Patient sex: M
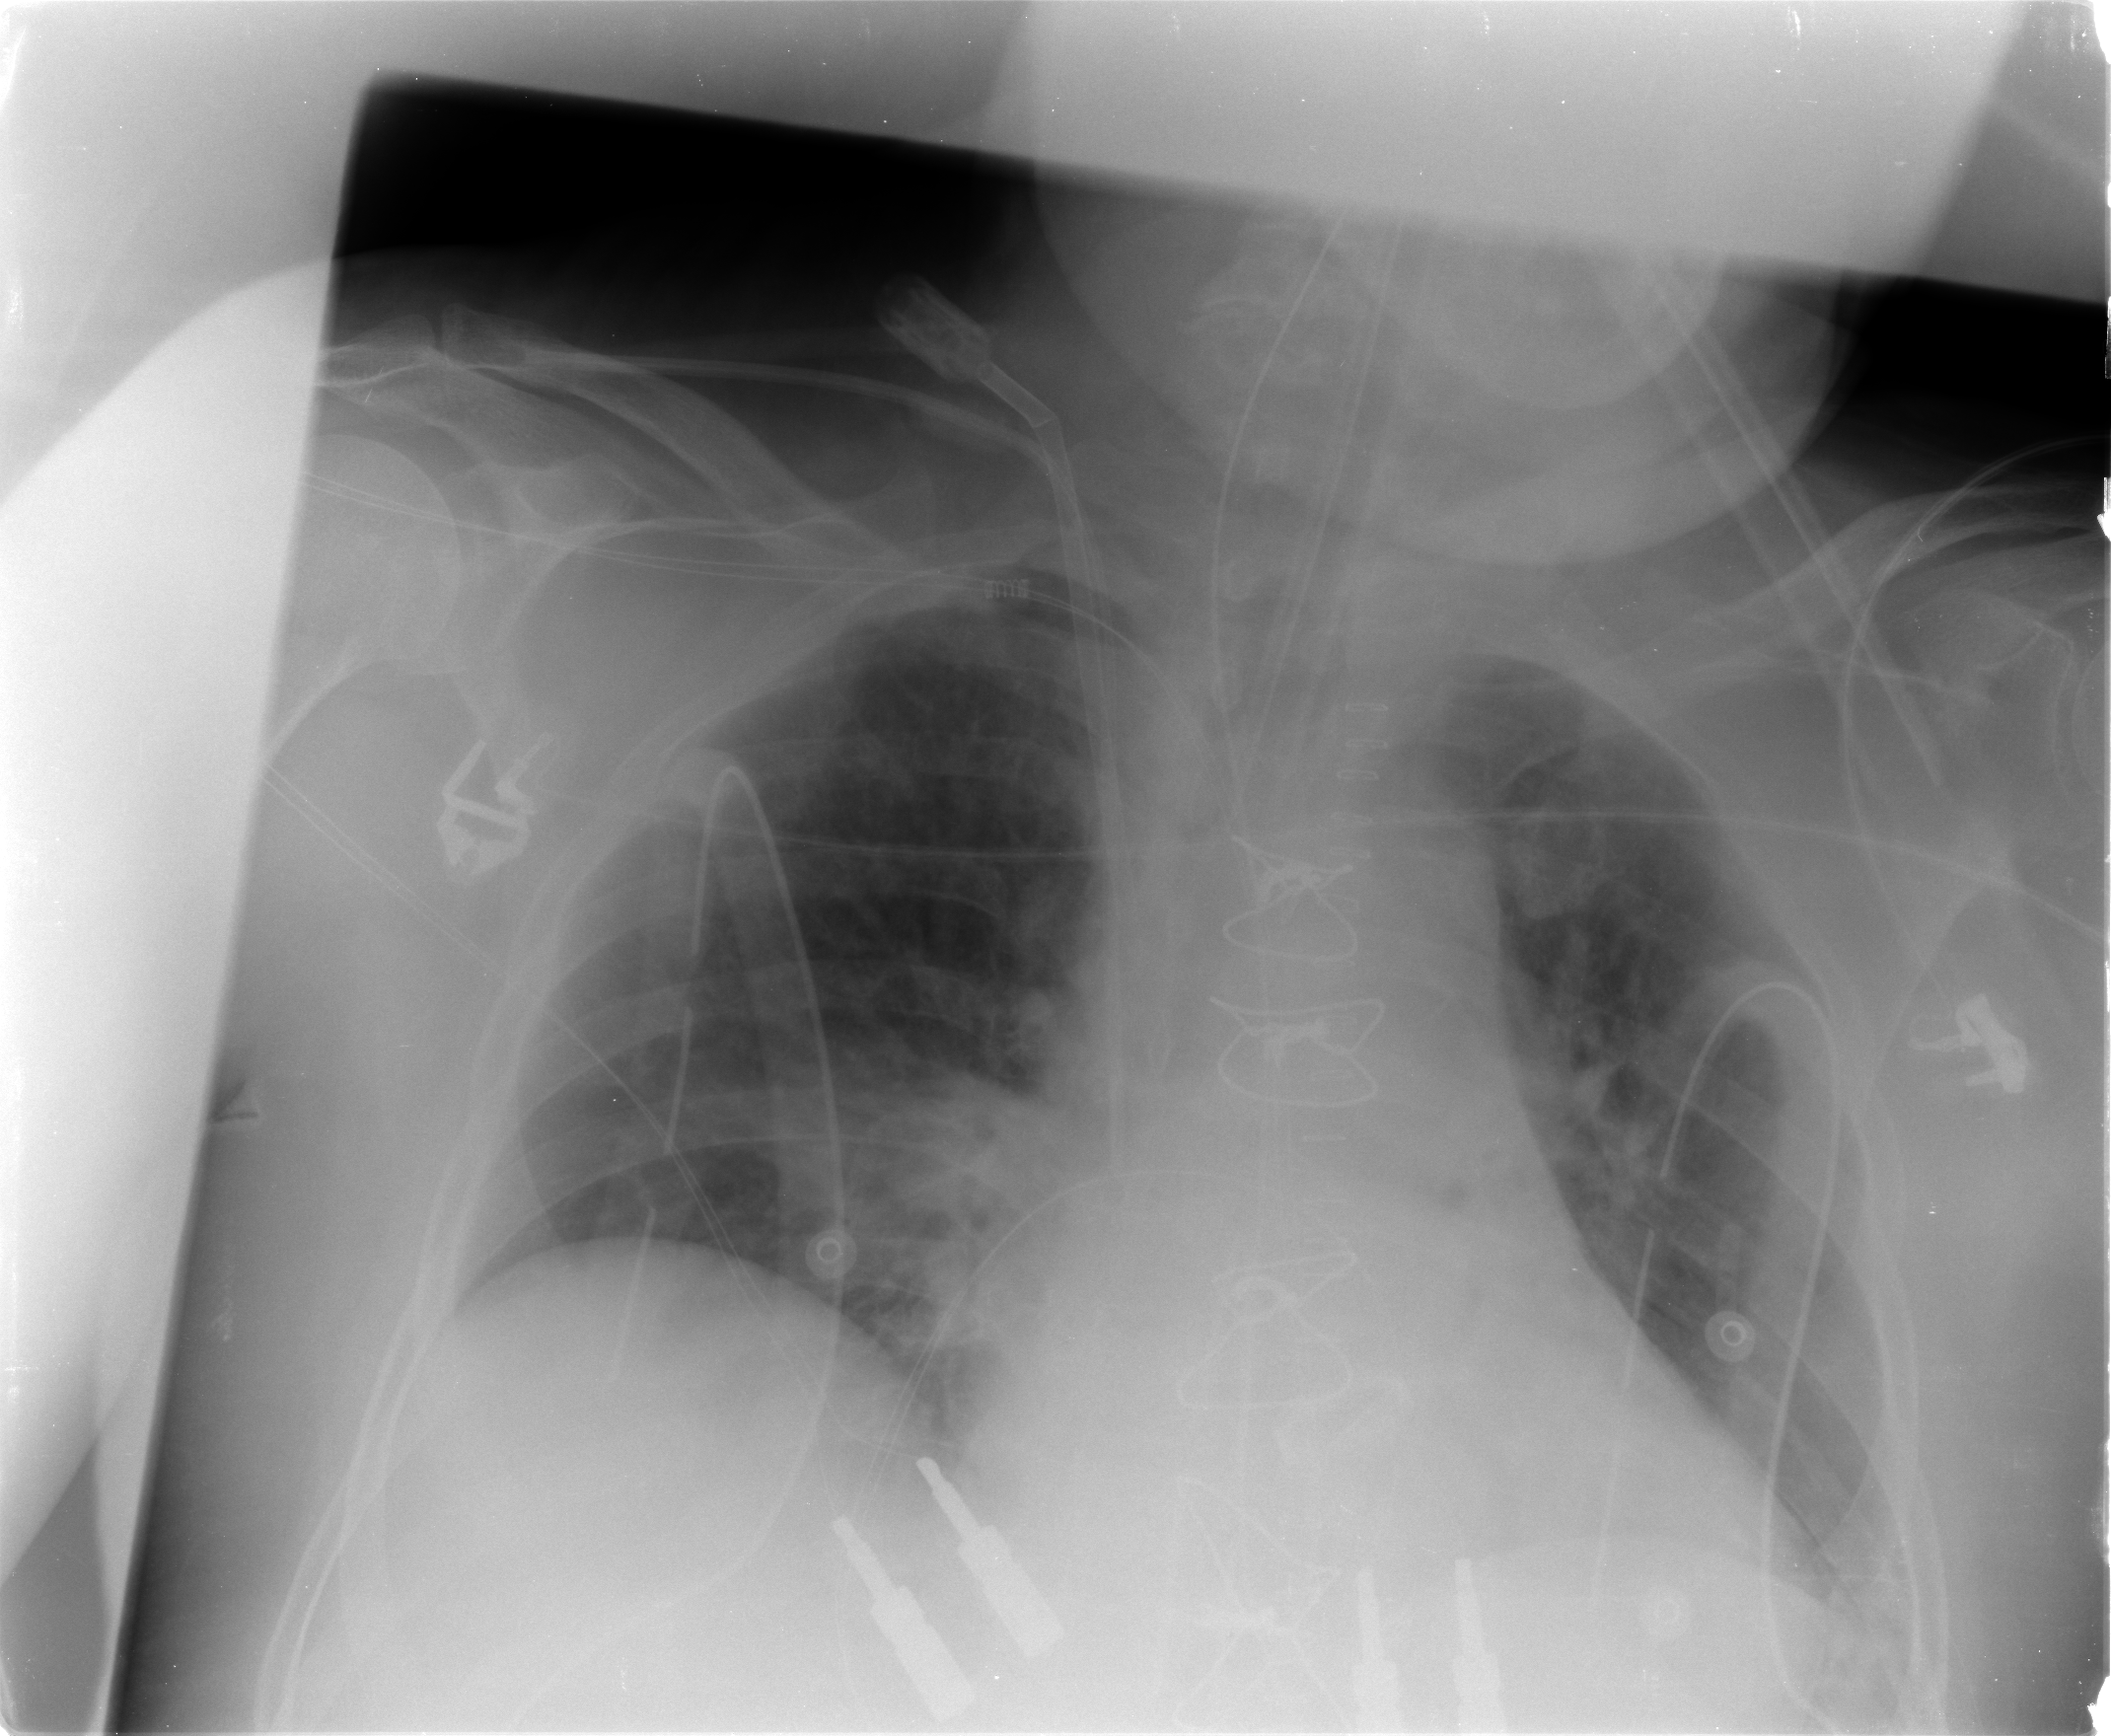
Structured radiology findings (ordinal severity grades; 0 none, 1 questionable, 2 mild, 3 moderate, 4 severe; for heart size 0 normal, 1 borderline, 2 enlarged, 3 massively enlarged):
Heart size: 2
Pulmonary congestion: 2
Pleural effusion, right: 0
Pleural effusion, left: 1
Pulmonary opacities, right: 0
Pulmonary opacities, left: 0
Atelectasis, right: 2
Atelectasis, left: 0